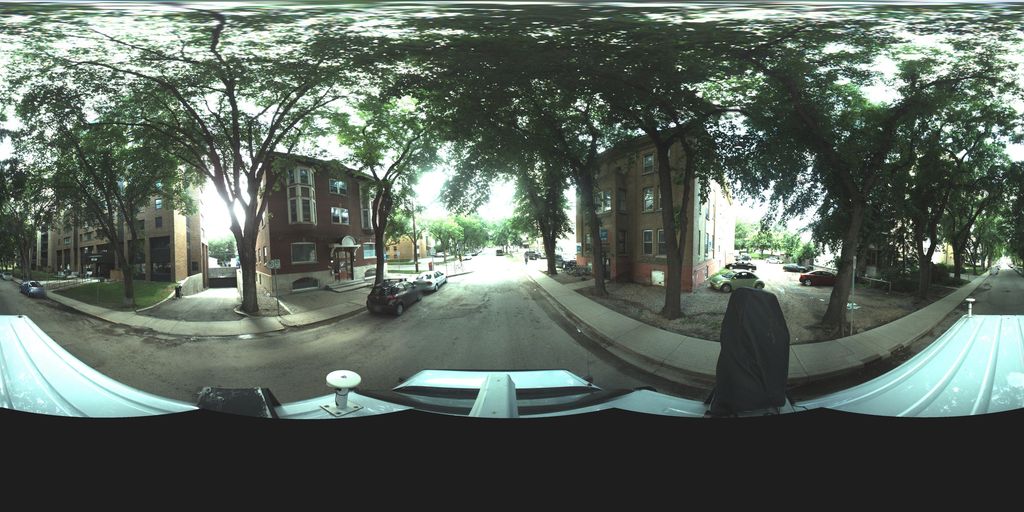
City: saskatoon